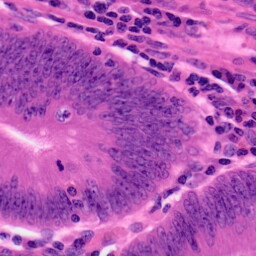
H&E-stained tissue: Colon